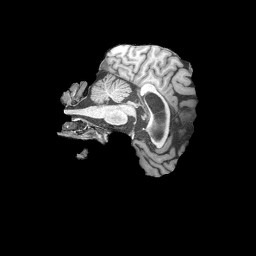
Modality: T1w
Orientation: sagittal
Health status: healthy